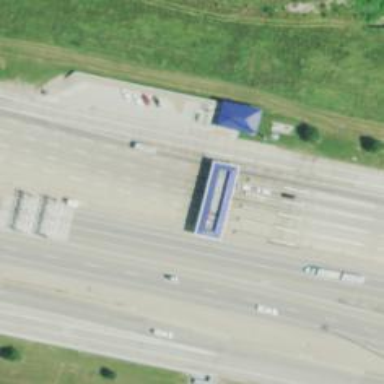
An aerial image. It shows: Toll gantry on the road.